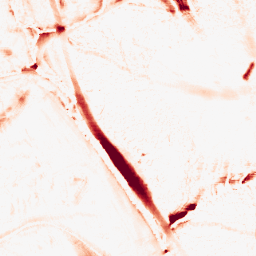
Category: morphological
Decomposition family: morphological_ellipse
Decomposition parameters: operation: opening
width: 20
height: 30
Upsampling method: sinc_blackman
Upsampling parameters: scale: 4
kernel_size: 8
Upsampling scale: 4